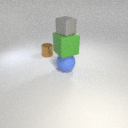
large green rubber cube above large blue rubber sphere